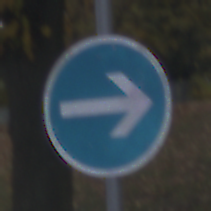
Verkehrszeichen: VorgeschriebeneFahrtrichtungHierRechts
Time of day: MorningAfternoon
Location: Outdoor (Urban)
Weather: Overcast
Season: NotSpecified
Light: Natural